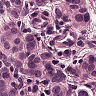
Metastatic tissue present: yes